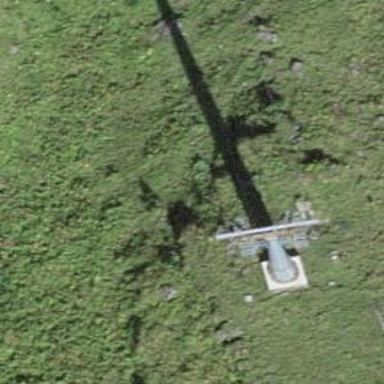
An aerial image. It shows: Pylon used for aerialway.